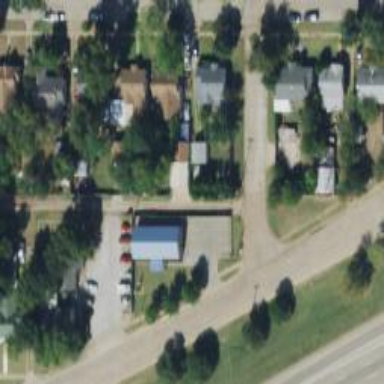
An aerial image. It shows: Alleyway designated as service road.